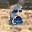
Label: 6